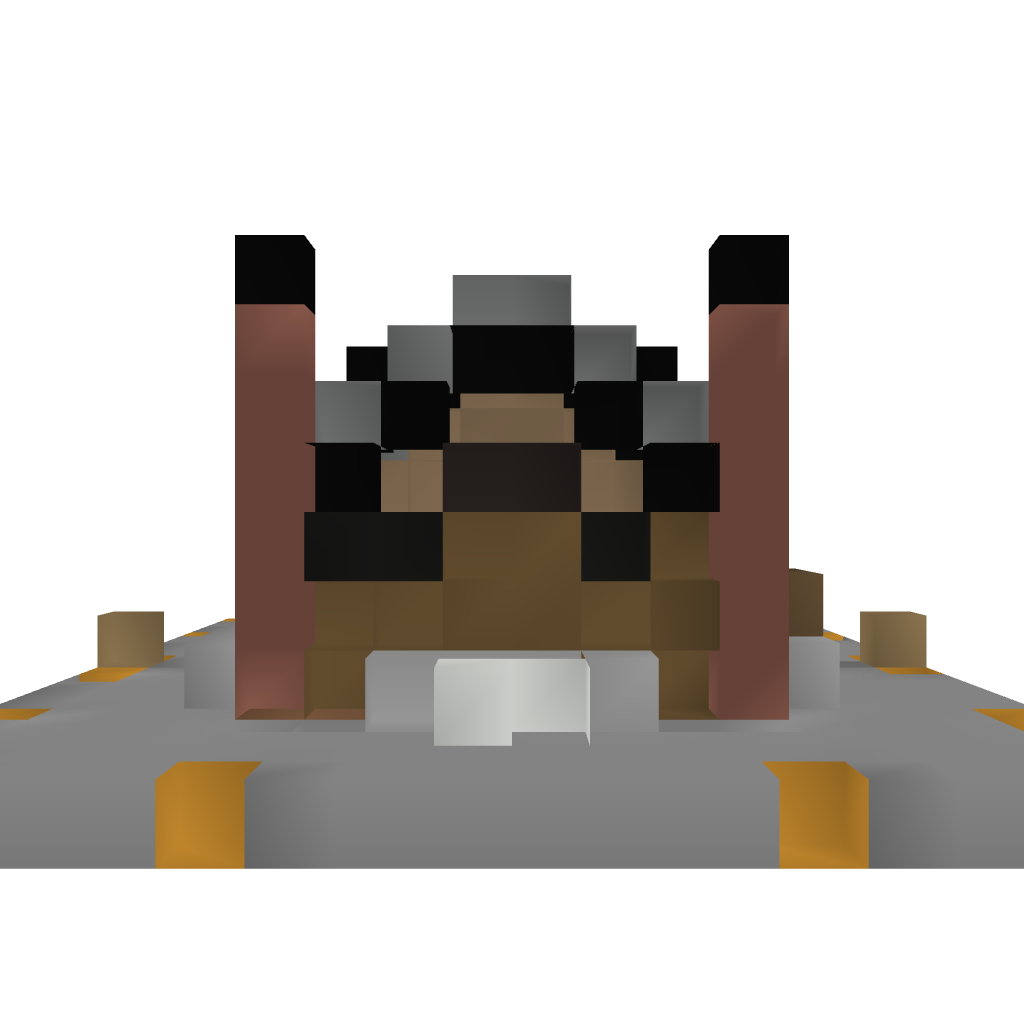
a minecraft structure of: Worker's Cottage